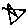
Label: star